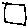
Label: square